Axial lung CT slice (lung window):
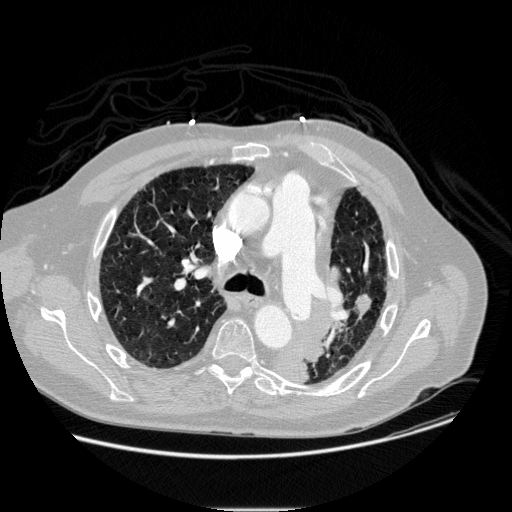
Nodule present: yes
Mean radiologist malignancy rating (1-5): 3.5